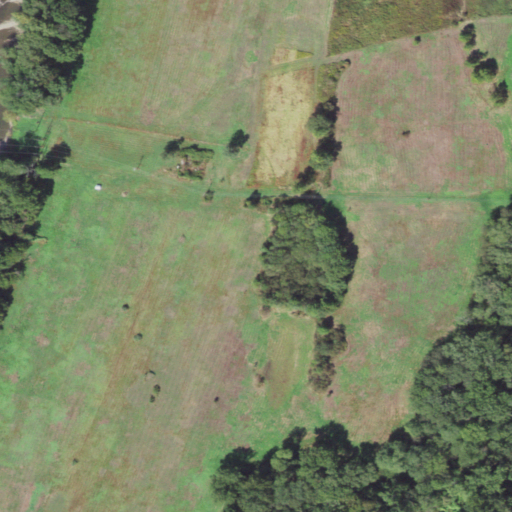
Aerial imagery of island in Pennsylvania named Clemson Island containing pasture, cultivated crops, deciduous forest, woody wetlands, mixed forest, and open water